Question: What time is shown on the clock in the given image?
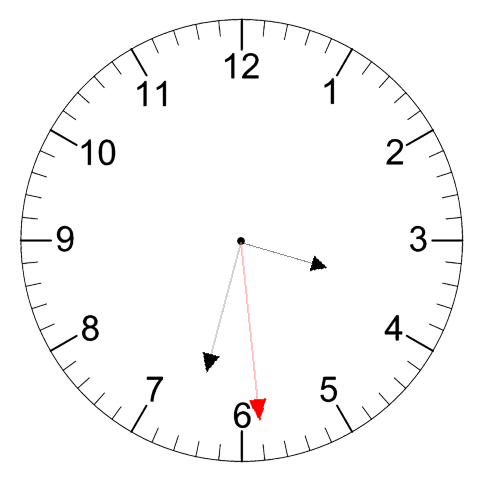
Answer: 03:32:29